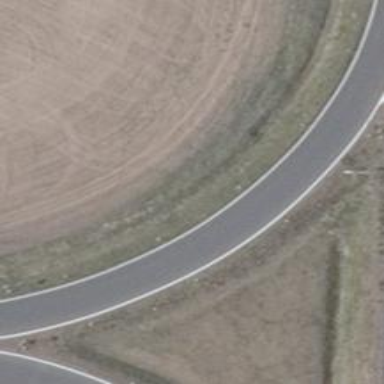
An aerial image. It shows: Motorroad with trunk link.